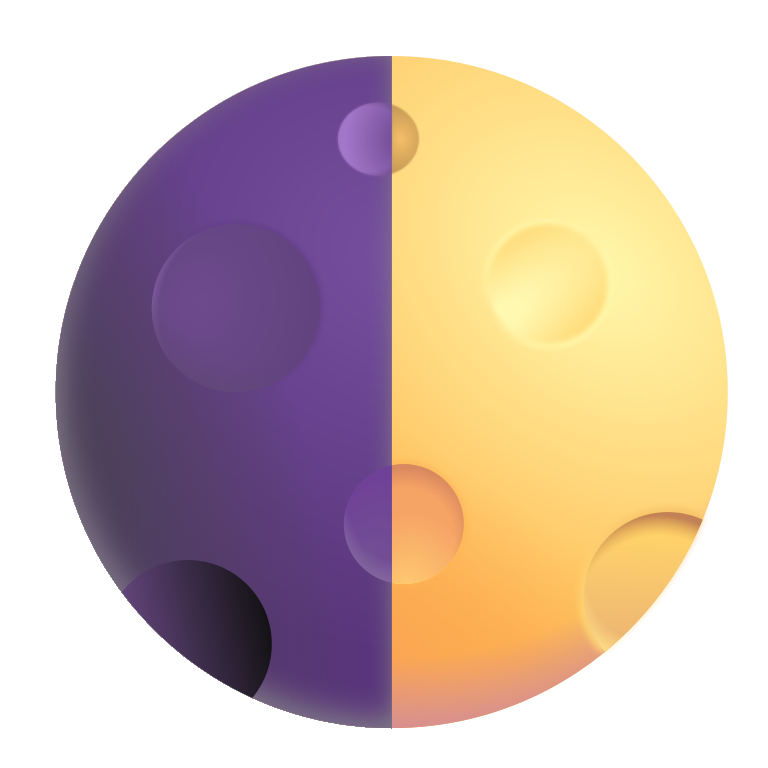
first quarter moon color